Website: crate-barrel
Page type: customer-info-address
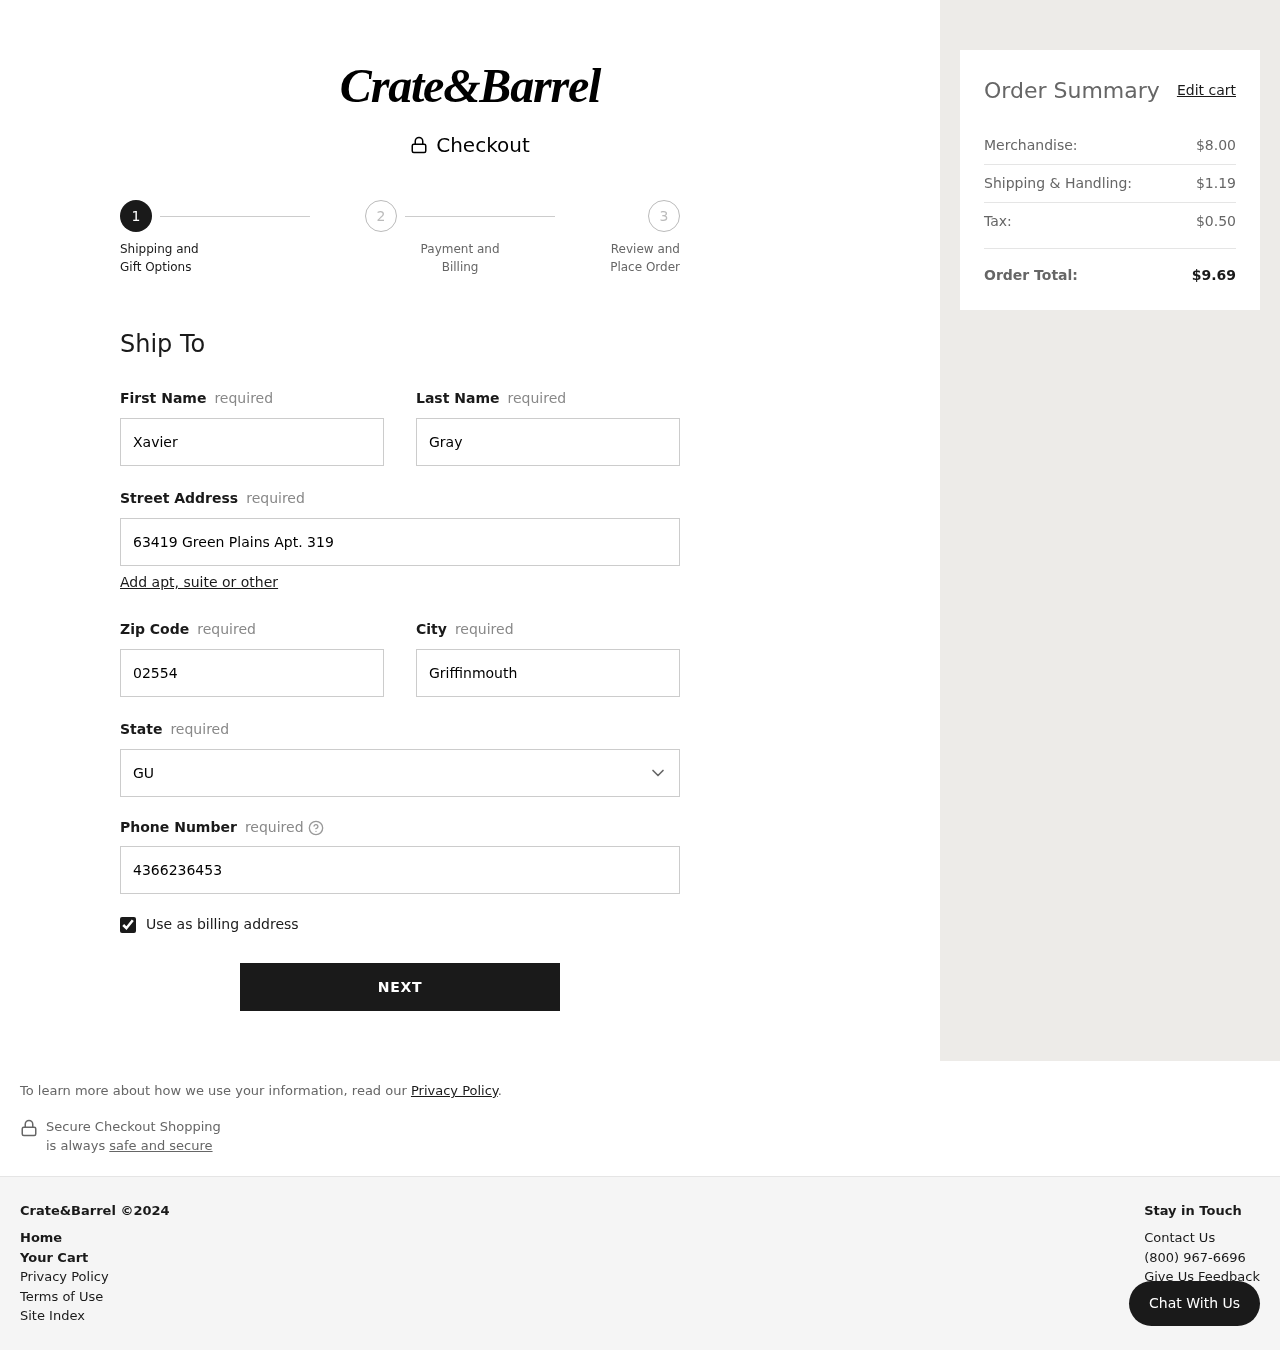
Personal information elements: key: PII_CITY
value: Griffinmouth
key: PII_FIRSTNAME
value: Xavier
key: PII_LASTNAME
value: Gray
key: PII_PHONE
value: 4366236453
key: PII_POSTCODE
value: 02554
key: PII_STATE
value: GU
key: PII_STREET
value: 63419 Green Plains Apt. 319
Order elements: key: ORDER_SUBTOTAL
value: $8.00
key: ORDER_SHIPPING_COST
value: $1.19
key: ORDER_TAX
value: $0.50
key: ORDER_TOTAL
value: $9.69